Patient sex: M
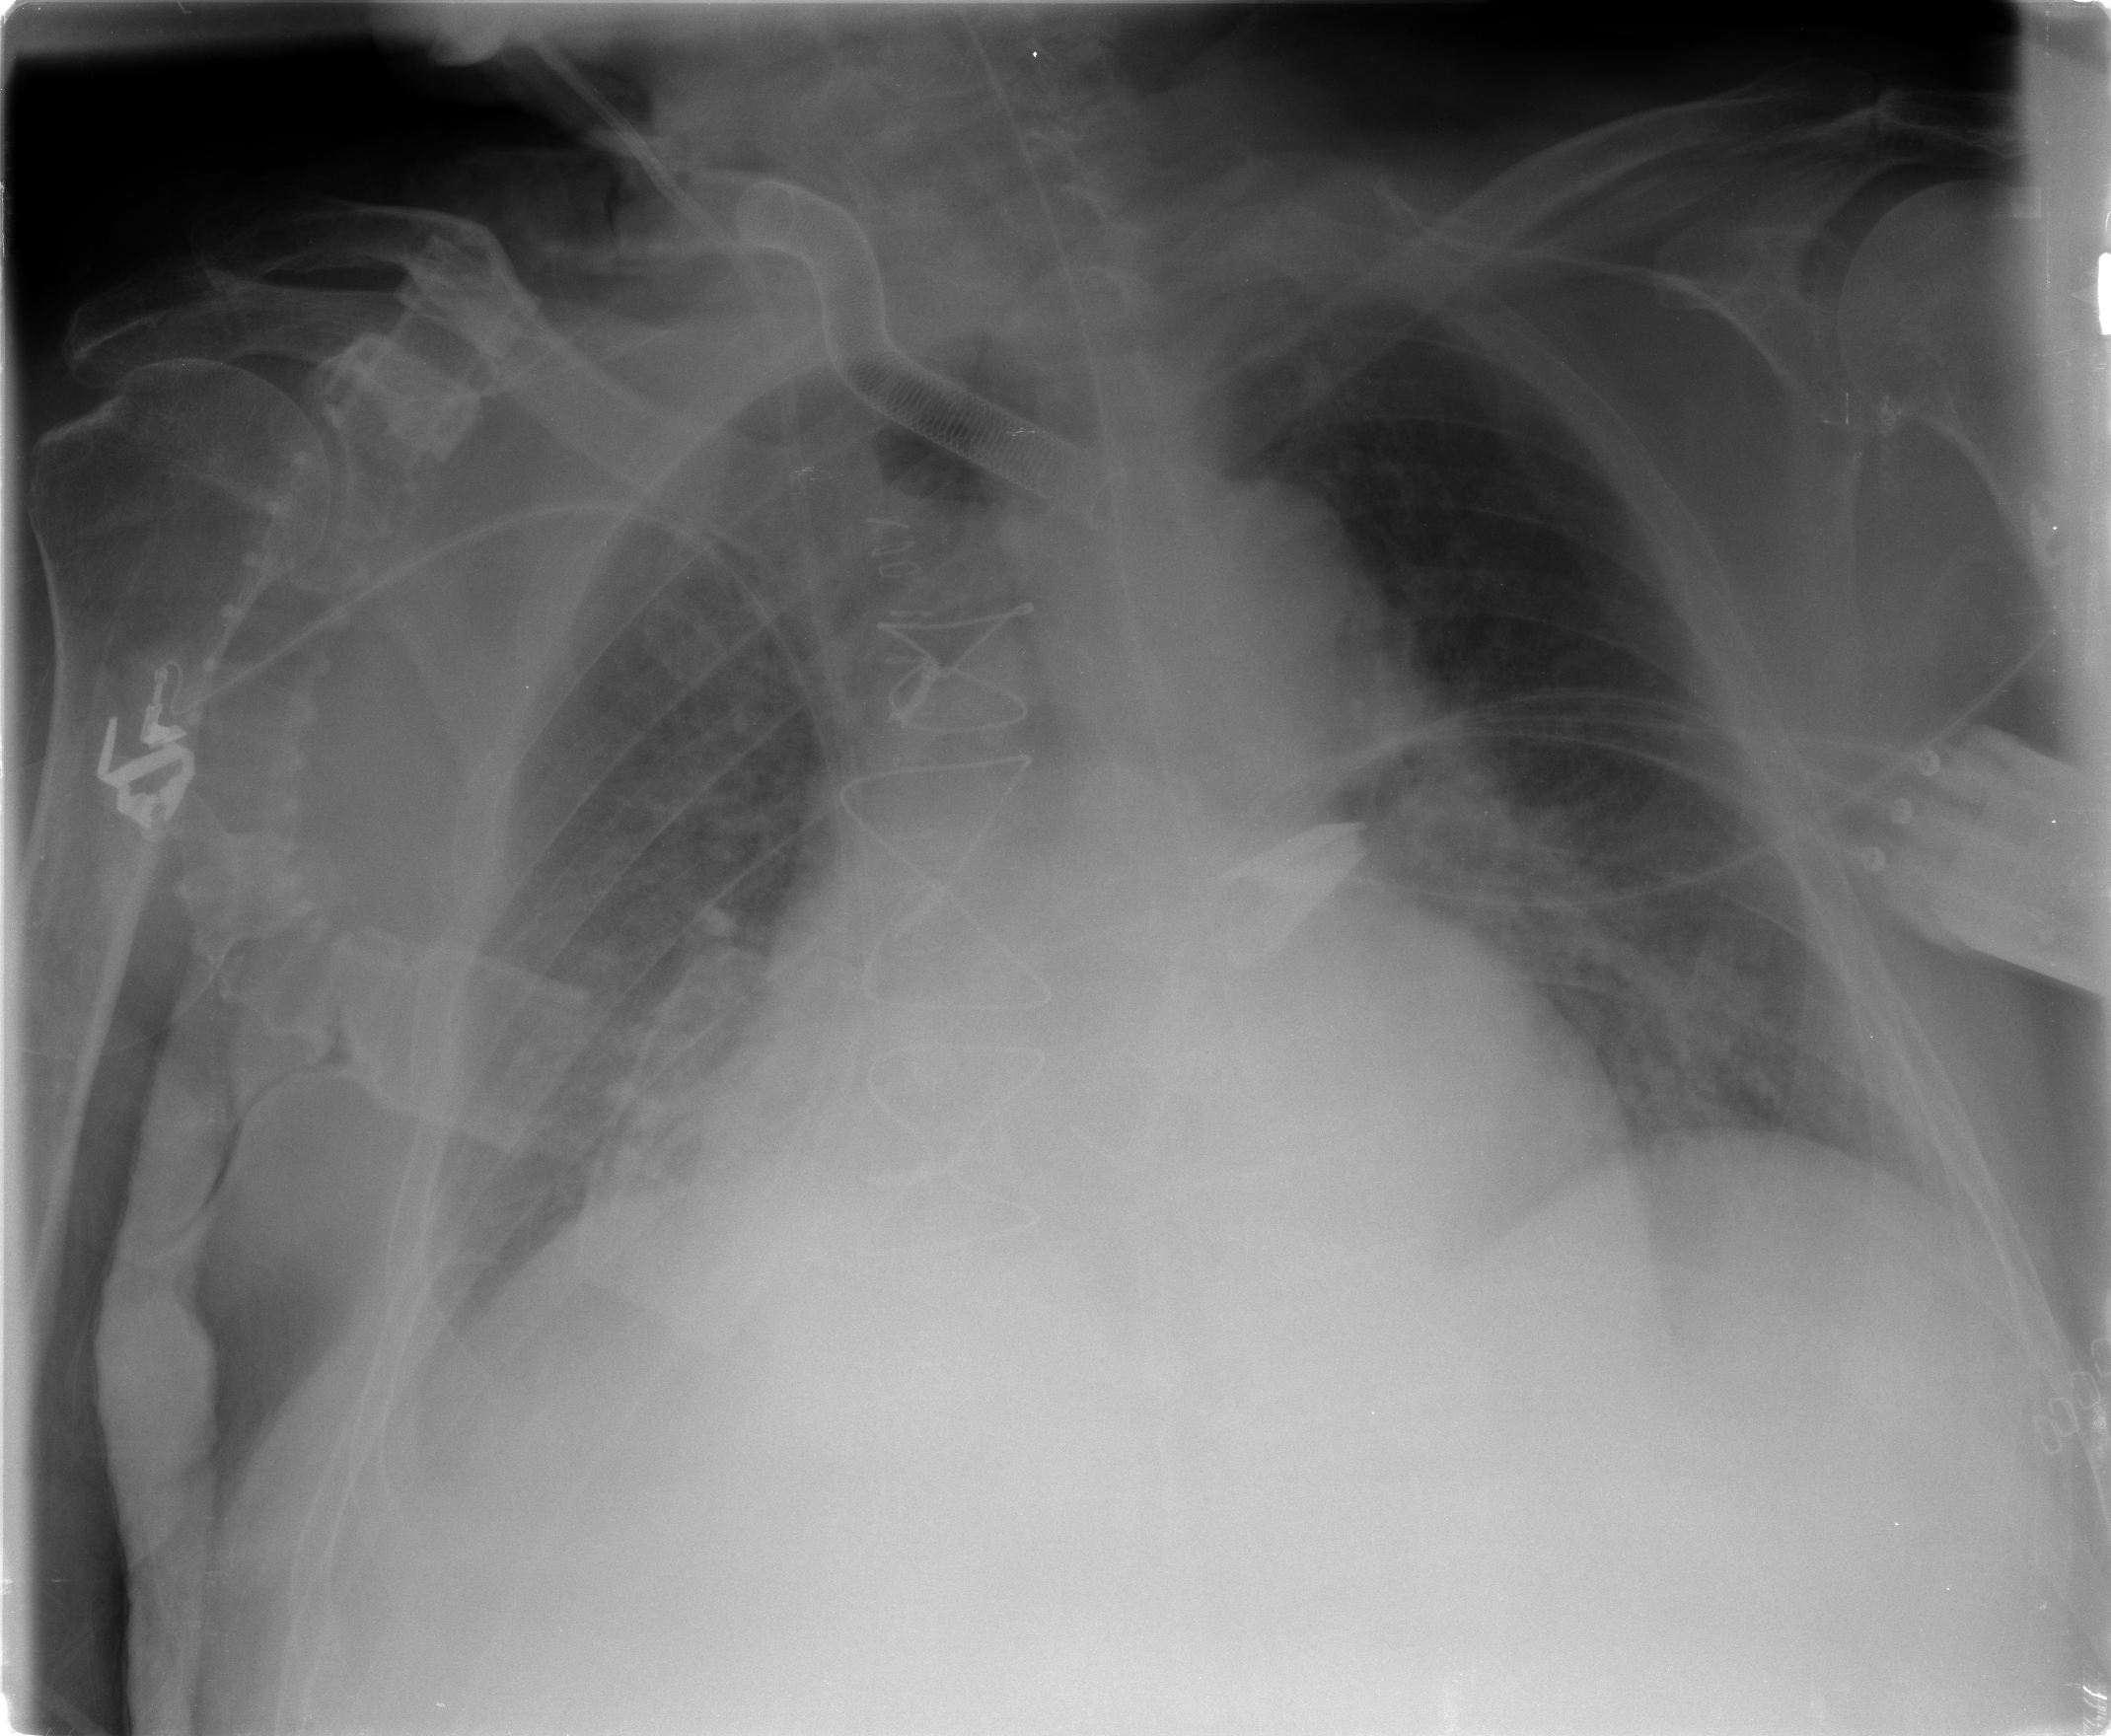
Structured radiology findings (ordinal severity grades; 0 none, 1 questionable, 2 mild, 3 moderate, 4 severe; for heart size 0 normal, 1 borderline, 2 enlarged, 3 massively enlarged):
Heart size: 2
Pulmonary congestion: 2
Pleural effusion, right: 2
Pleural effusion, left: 2
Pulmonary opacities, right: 0
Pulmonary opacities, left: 0
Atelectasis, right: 2
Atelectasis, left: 2